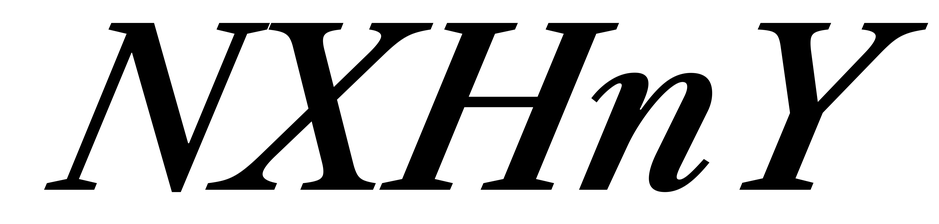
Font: LibreCaslonText-Italic_SemiBold_Italic